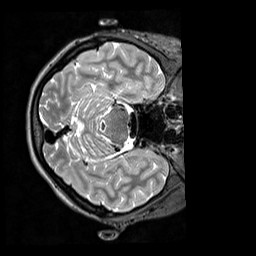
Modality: T2w
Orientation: axial
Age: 25
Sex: female
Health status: healthy
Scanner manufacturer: siemens
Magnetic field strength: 3 T
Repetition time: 3.2 s
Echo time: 0.568 s